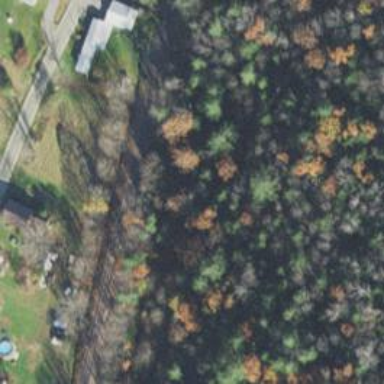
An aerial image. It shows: Railway track.